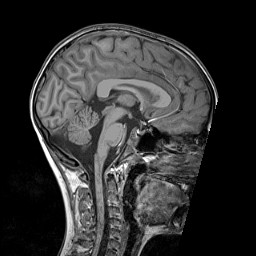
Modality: T1w
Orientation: sagittal
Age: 9
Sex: male
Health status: ill